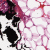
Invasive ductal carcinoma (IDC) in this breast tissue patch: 0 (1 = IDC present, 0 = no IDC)